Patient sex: M
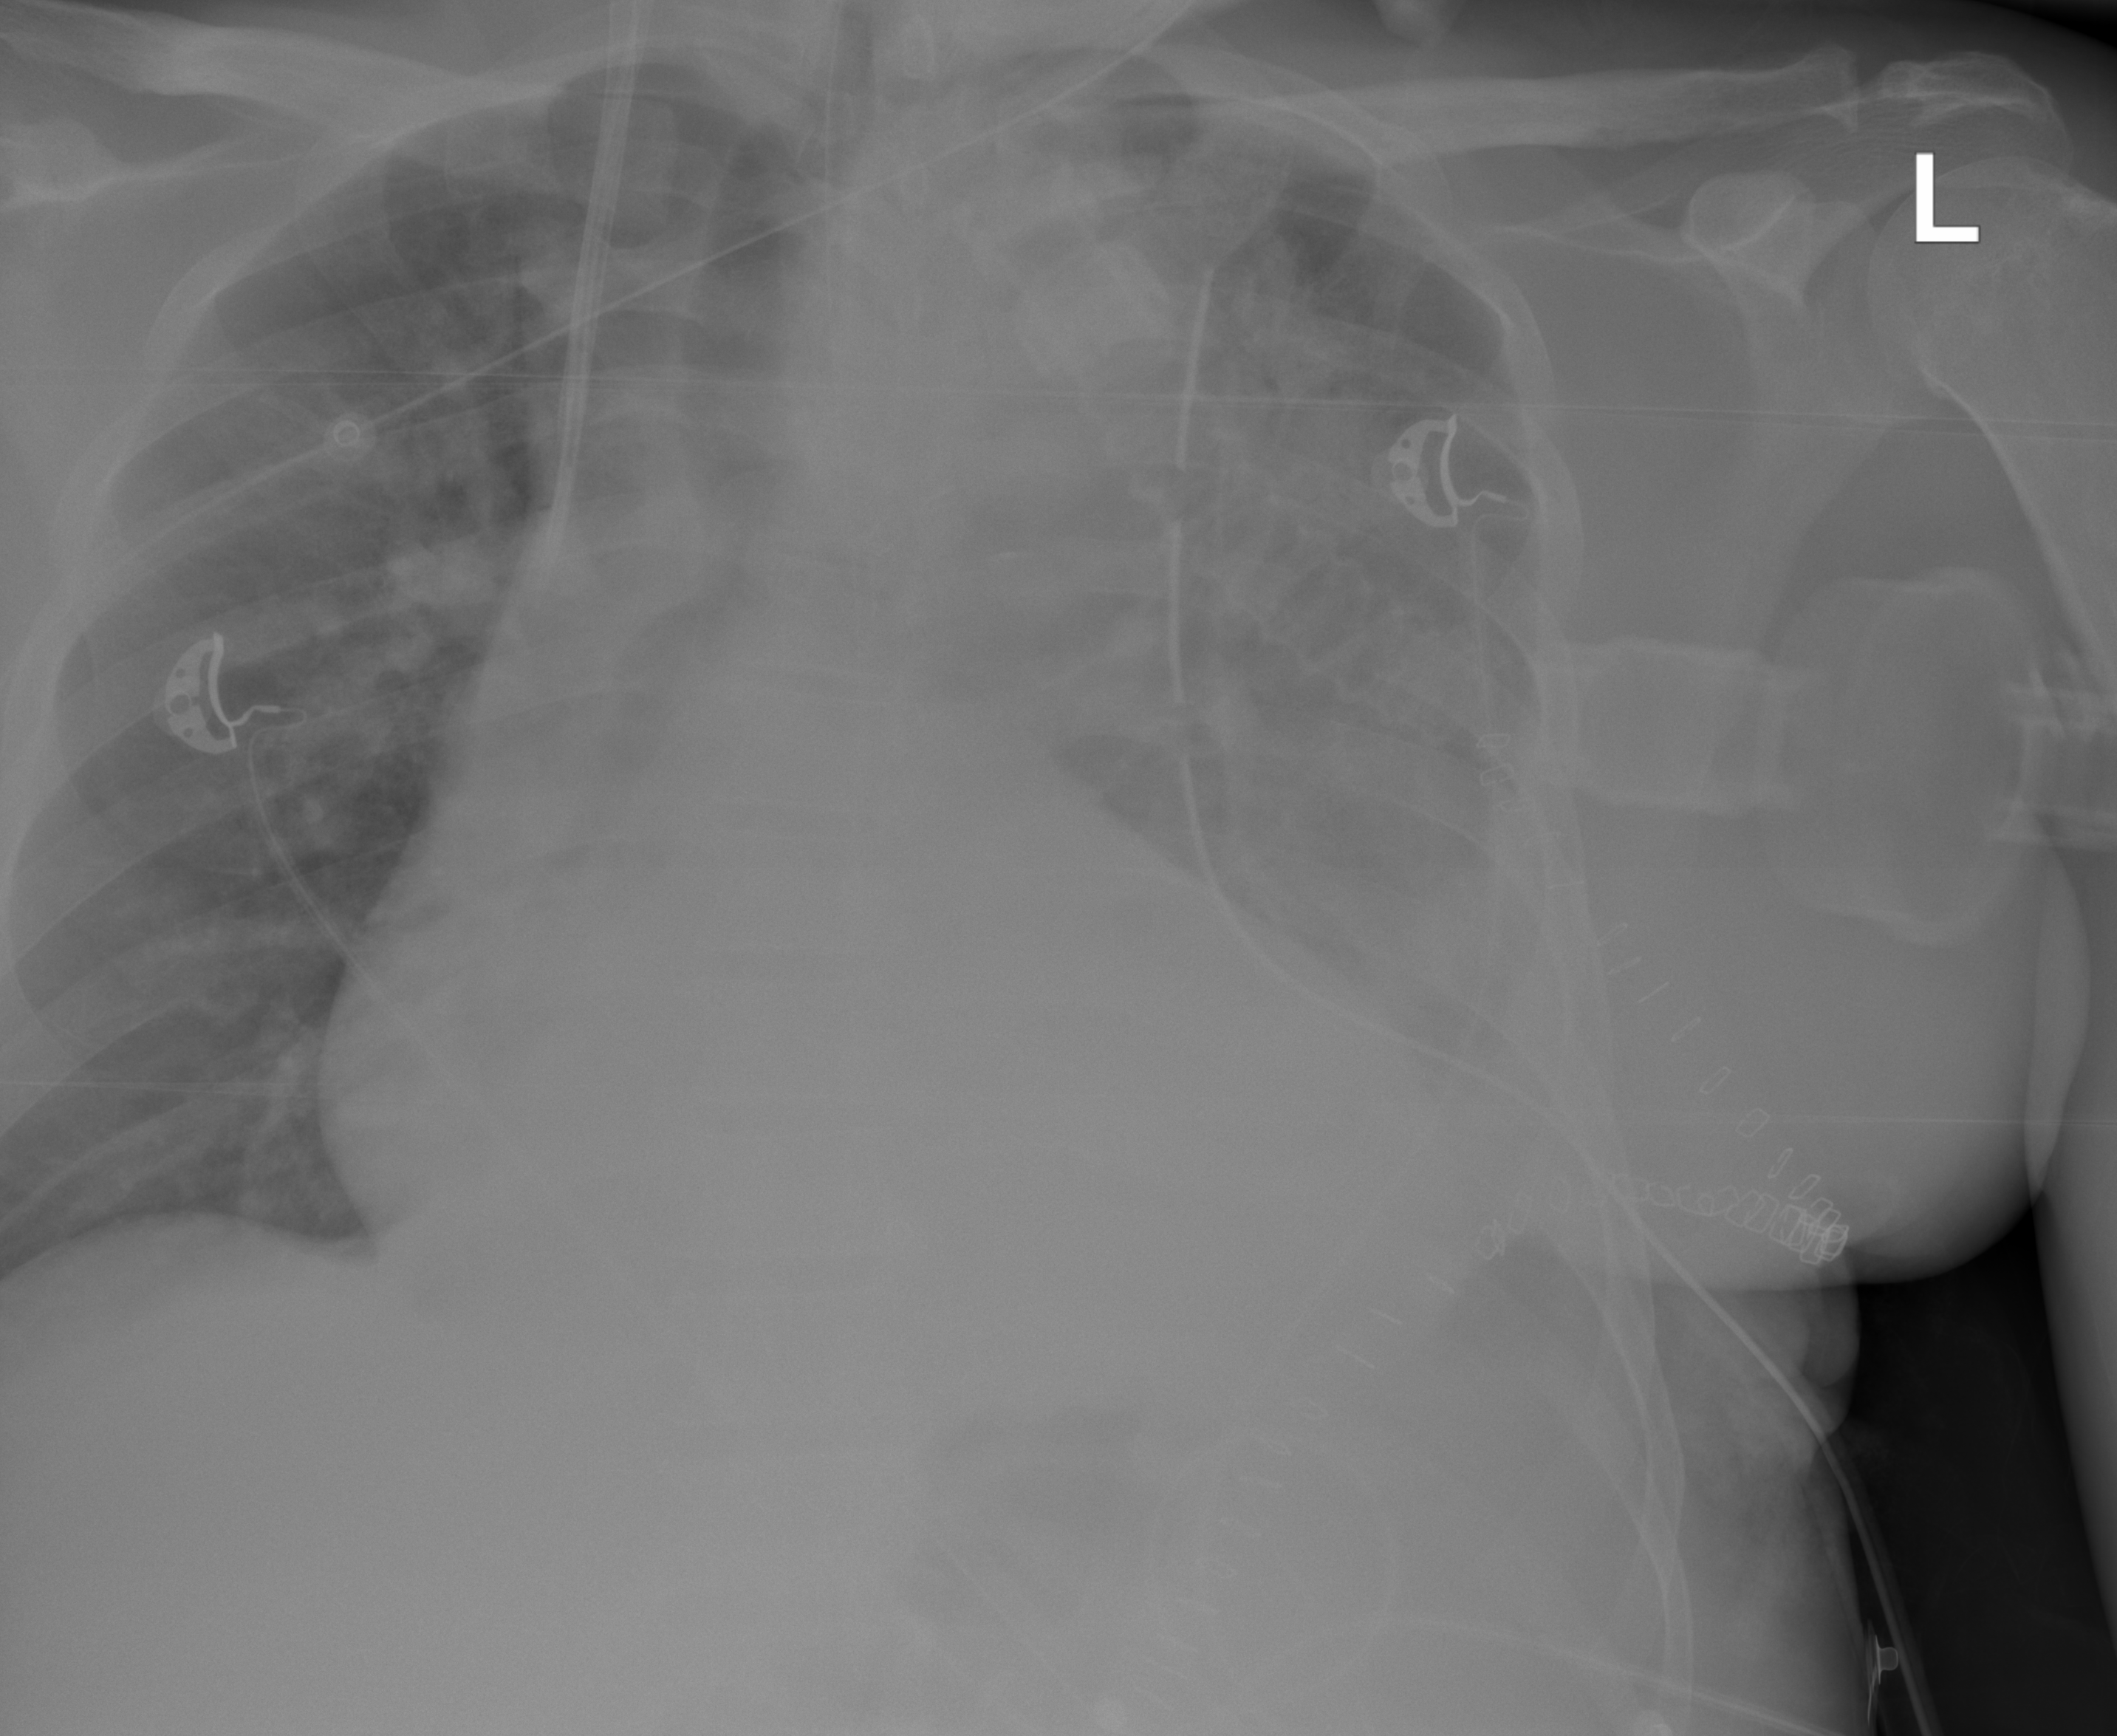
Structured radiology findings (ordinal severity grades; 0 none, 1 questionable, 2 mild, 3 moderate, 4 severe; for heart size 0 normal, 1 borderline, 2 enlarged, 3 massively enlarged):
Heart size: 2
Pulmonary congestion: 2
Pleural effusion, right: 0
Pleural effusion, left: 2
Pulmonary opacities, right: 0
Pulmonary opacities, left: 3
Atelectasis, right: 0
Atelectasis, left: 0